Question: I got stuck at import the CUSTOM CKEditor 5 to ReactJS. I had already searching the docs but it seems to hard to understand.
First, I go to the Onine Builder in here: <URL> and download the zip file.
Then, in this zip file, I have the build folder (contains ckeditor.js, ckeditor.js.map and the translation folder). Copy all the contents in this folder to /src/compoments/CKeditor (to import in React).
And import it like this
'''
import CKEditor from "@ckeditor/ckeditor5-react"; (install via npm)
import ClassicEditor from "./components/ckeditor/ckeditor"; (import from zip file)
'''
And I have this error. Please let me know how to install CkEditor in ReactJS.
Many thanks.

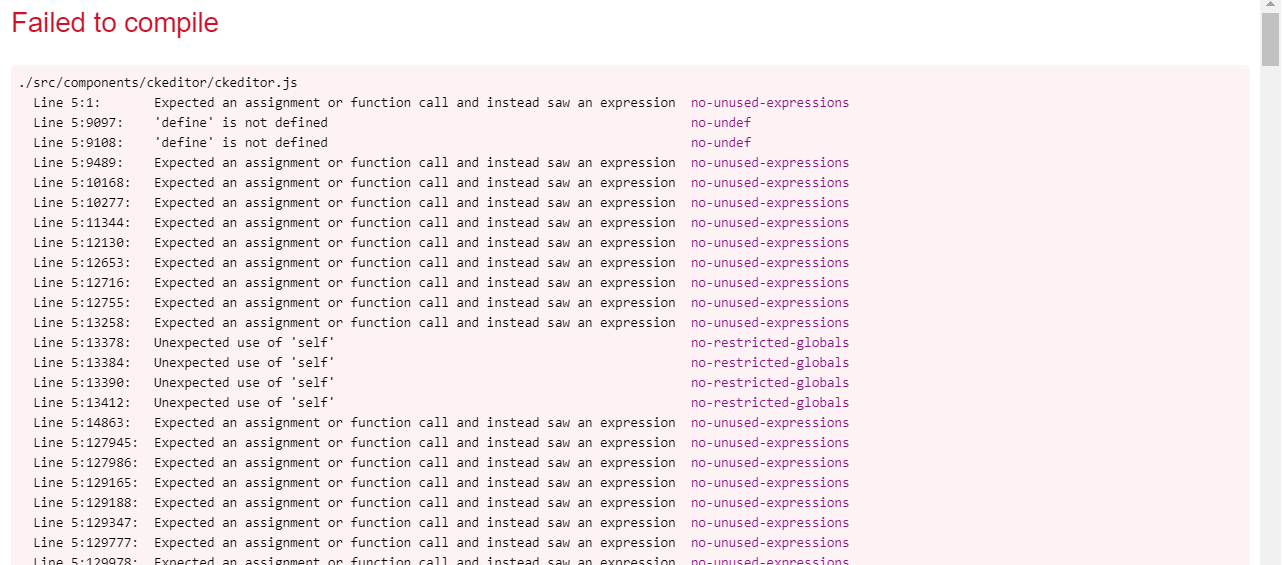
Answer: You should add the content of the zip file to the root of your project like this:
'''
+-- ckeditor5
| +-- build
| +-- sample
| +-- src
| +-- ...
| +-- package.json
| +-- webpack.config.js
+-- node_modules
+-- public
+-- src
+-- ...
+-- package.json
'''
Then run this command 'yarn add file:./ckeditor5' or 'npm add file:./ckeditor5'.
Now you can use your custom Editor in this way:
'''
import React, { Component } from 'react';
import Editor from 'ckeditor5-custom-build/build/ckeditor';
import { CKEditor } from '@ckeditor/ckeditor5-react'
const editorConfiguration = {
toolbar: [ 'bold', 'italic' ]
};
class App extends Component {
render() {
return (
<div className="App">
<h2>Using CKEditor 5 from online builder in React</h2>
<CKEditor
editor={ Editor }
config={ editorConfiguration }
data="<p>Hello from CKEditor 5!</p>"
onReady={ editor => {
// You can store the "editor" and use when it is needed.
console.log( 'Editor is ready to use!', editor );
} }
onChange={ ( event, editor ) => {
const data = editor.getData();
console.log( { event, editor, data } );
} }
onBlur={ ( event, editor ) => {
console.log( 'Blur.', editor );
} }
onFocus={ ( event, editor ) => {
console.log( 'Focus.', editor );
} }
/>
</div>
);
}
}
export default App;
'''